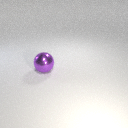
large purple metal sphere